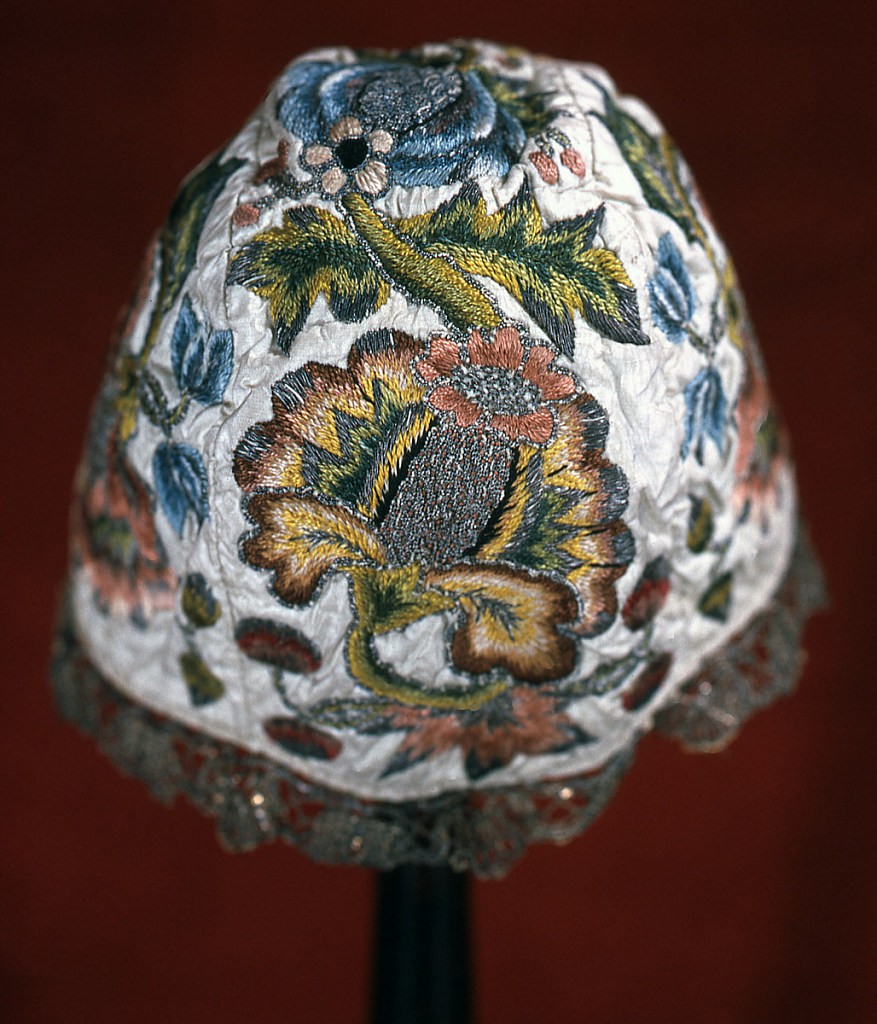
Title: Infant's cap
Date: mid-18th century
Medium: silk and metal-wrapped silk thread embroidery on silk; linen backing Technique: embroidered in stem, satin and knotted stitches using silk; stem, satin and couched work using metal-wrapped silk core yarns; plain weave foundation; bobbin lace trim
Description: Infant's cap of silk embroidered in colored silks and silver metallic yarns. Pattern of heavy flowers, in reds, blues, greens, with centers and accents in metal. Gold bobbin lace edging.